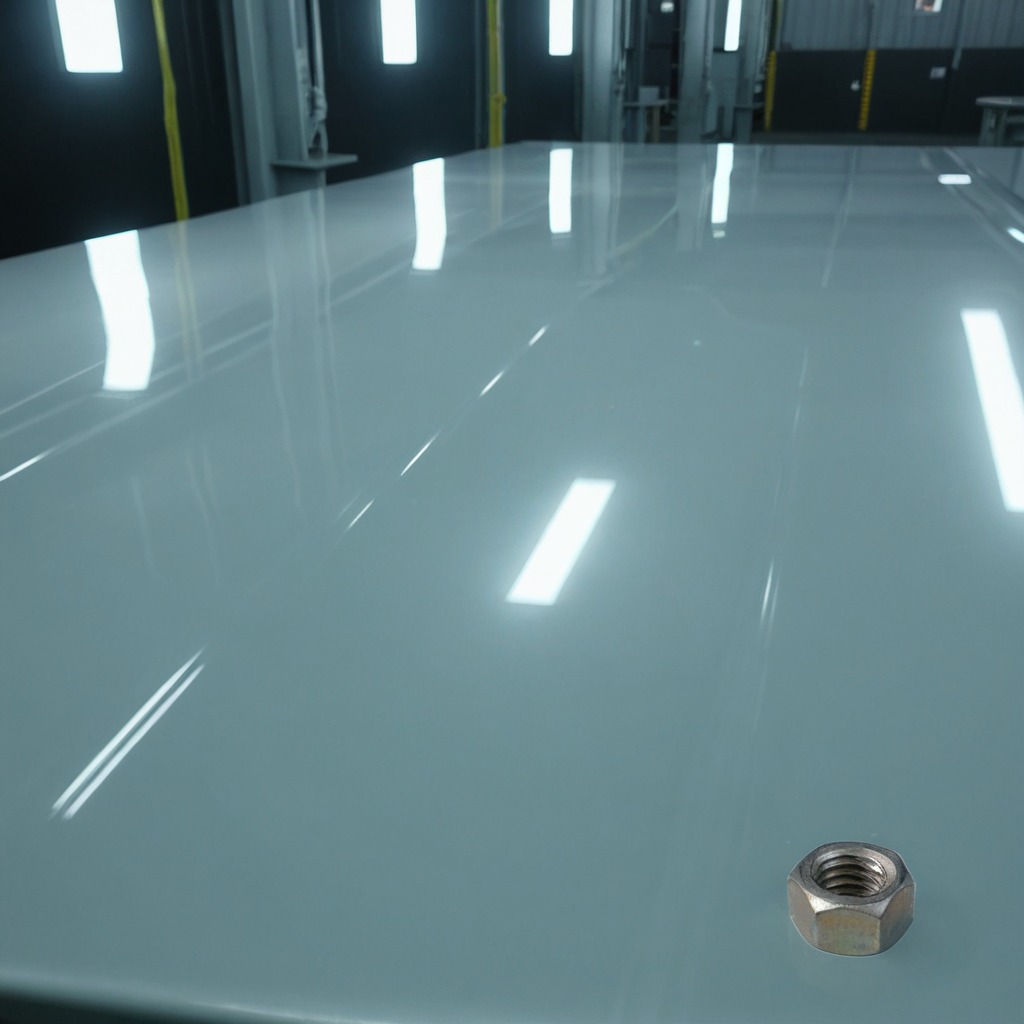
A metal nut is lying on a high-gloss table in a ship maintenance bay industrial lighting.